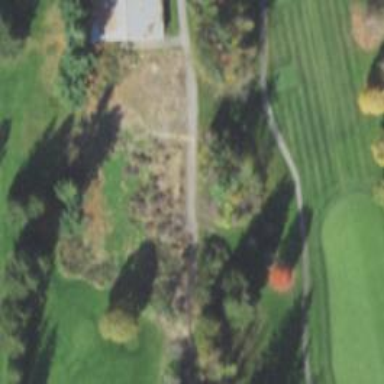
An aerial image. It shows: Path designated for golf carts.